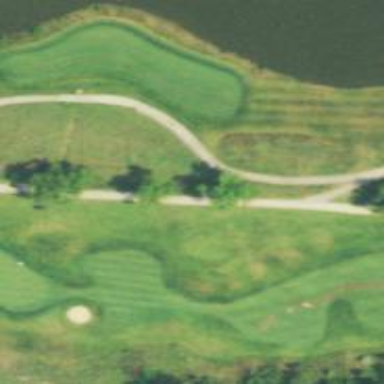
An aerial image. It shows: Well-maintained footway resembling grade1 track. It is path in golf course.